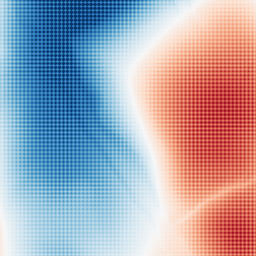
Category: trend_removal
Decomposition family: polynomial
Decomposition parameters: degree: 3
Upsampling method: sinc_hamming
Upsampling parameters: scale: 4
kernel_size: 4
Upsampling scale: 4